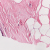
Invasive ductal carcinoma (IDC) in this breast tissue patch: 0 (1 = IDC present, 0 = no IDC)